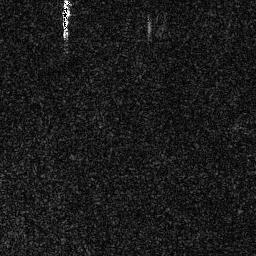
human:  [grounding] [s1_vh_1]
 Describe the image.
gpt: In the satellite image, there is  <ref>1 small ship </ref> <box>[[23, 0, 27, 15, 0]]</box> located at top left.